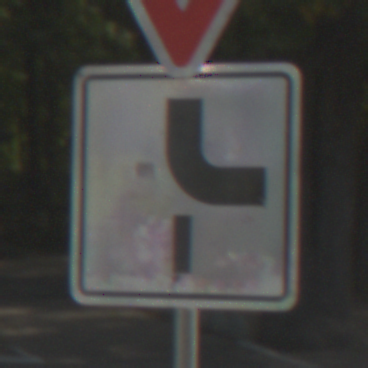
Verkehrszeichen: VerlaufVorfahrtsstrasse10
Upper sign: VorfahrtGewaehren
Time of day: MorningAfternoon
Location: Outdoor (Suburban)
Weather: Clear
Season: NotSpecified
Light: Natural